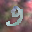
Label: 9